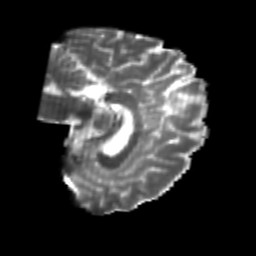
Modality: T2w
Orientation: sagittal
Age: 22
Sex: female
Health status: healthy
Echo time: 0.074 s